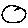
Label: moon